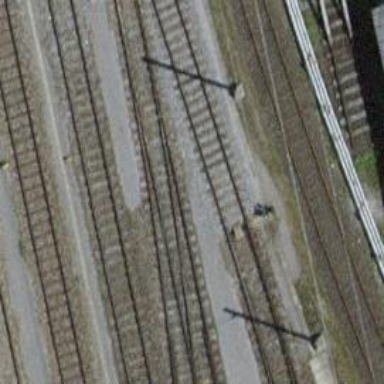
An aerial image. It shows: Railway yard.